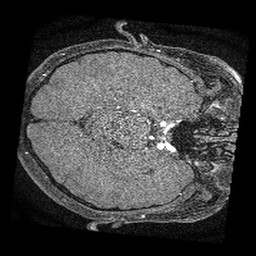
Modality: angio
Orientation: axial
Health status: ill
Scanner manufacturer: ge
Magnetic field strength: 1.5 T
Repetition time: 0.024 s
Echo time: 0.0033 s